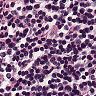
Metastatic tissue present: no